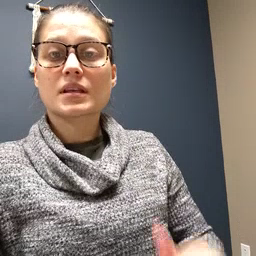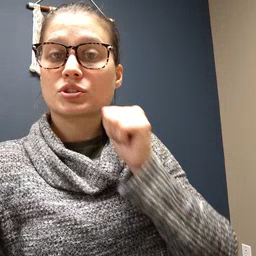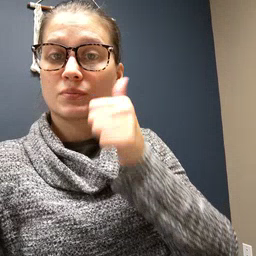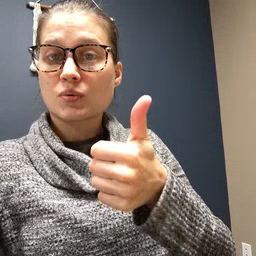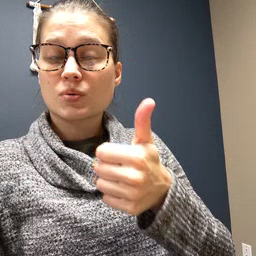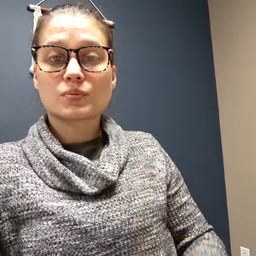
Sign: tomorrow